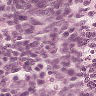
Metastatic tissue present: yes